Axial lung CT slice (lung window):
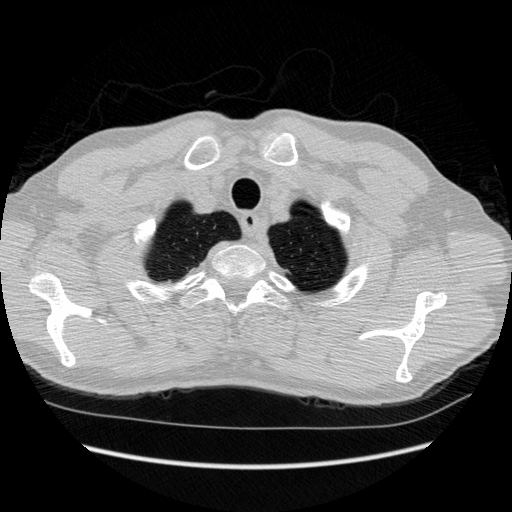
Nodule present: no